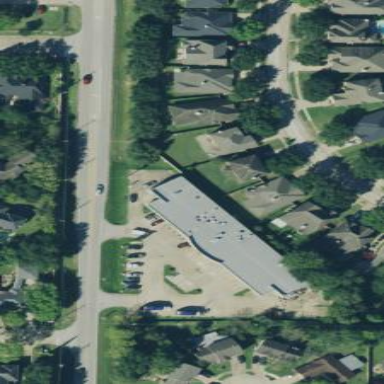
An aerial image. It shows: Retail area.